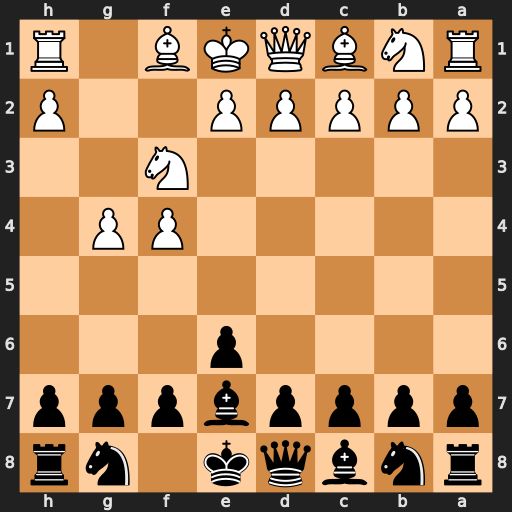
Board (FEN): rnbqk1nr/ppppbppp/4p3/8/5PP1/5N2/PPPPP2P/RNBQKB1R
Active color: b
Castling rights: KQkq
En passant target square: -
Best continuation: Bh4+ Nxh4 Qxh4#